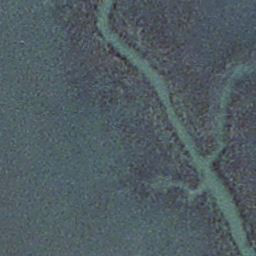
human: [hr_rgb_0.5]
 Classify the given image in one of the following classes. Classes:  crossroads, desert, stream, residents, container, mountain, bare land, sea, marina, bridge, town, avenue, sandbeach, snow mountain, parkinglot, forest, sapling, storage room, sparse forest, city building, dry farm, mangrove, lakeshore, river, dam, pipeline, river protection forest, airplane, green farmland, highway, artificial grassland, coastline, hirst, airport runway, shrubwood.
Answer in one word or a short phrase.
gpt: stream